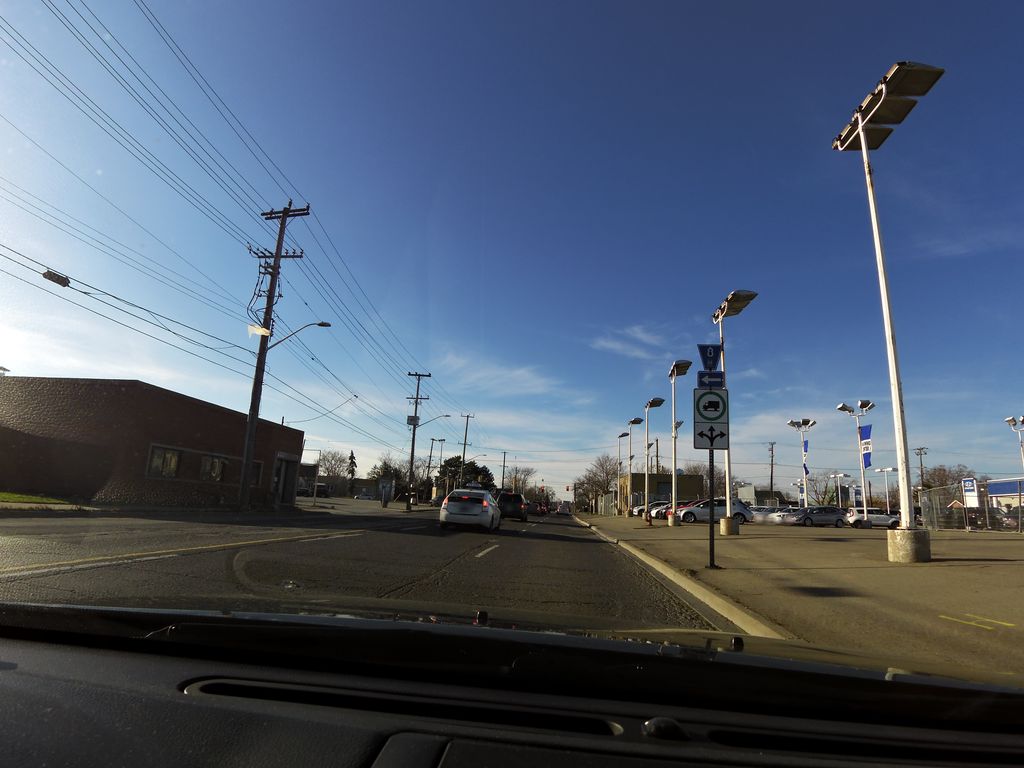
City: hamilton